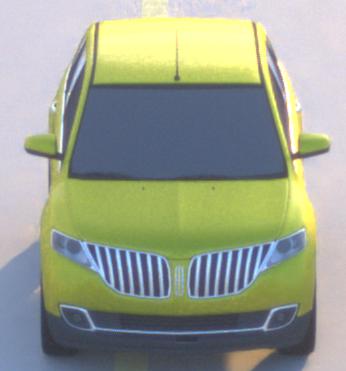
Make: Lincoln
Model: MKX
Detailed model: Gen. 1 CD3
Model produced from: 2010
Model produced until: 2015
Doors: 5
Color: yellow
Road condition: dry road
Daytime: sunrise or sunset
Contrast: medium contrast